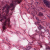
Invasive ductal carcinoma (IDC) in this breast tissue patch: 0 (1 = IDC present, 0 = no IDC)